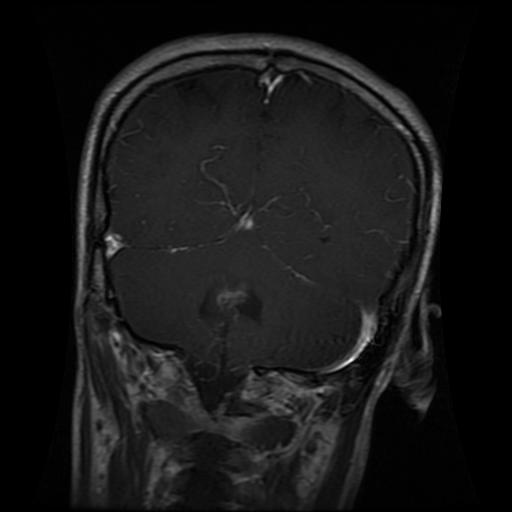
Label: glioma